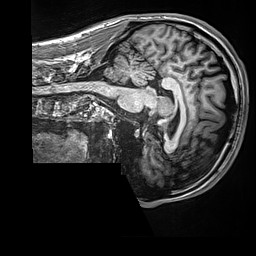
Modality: T1w
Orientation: sagittal
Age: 22
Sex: male
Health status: healthy
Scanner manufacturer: siemens
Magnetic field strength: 3 T
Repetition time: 2.5 s
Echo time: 0.00299 s